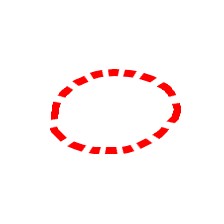
Shape: circle